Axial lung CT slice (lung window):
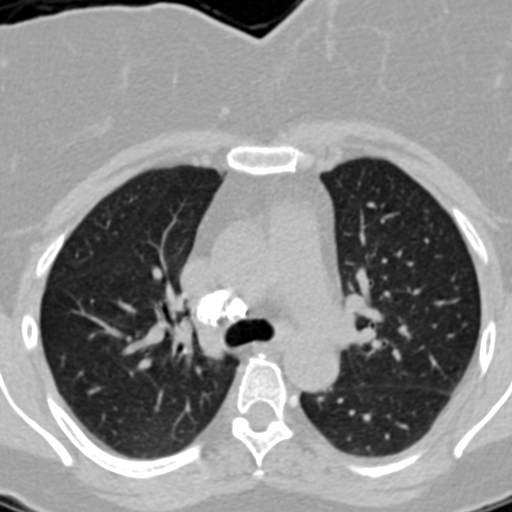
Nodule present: no